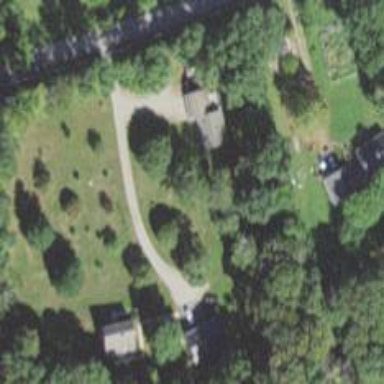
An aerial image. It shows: Residential driveway serving as service road.